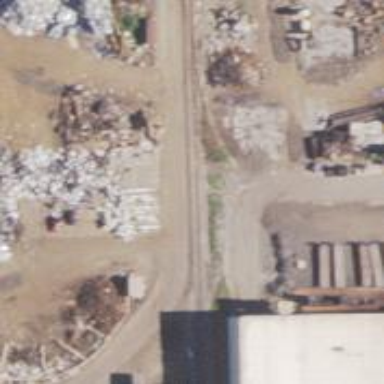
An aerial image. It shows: Railway spur service.